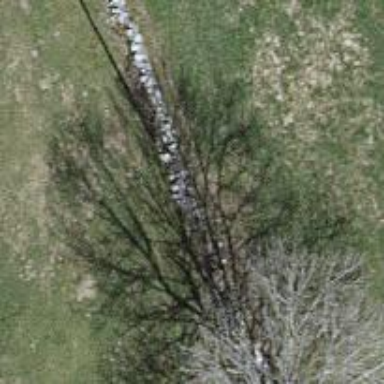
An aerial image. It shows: Power pole.